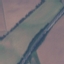
Label: Highway